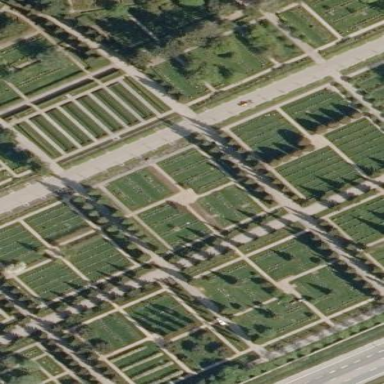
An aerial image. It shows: Sector within cemetery.